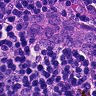
Metastatic tissue present: yes